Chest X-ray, PA view. Patient: 76 years old, sex M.
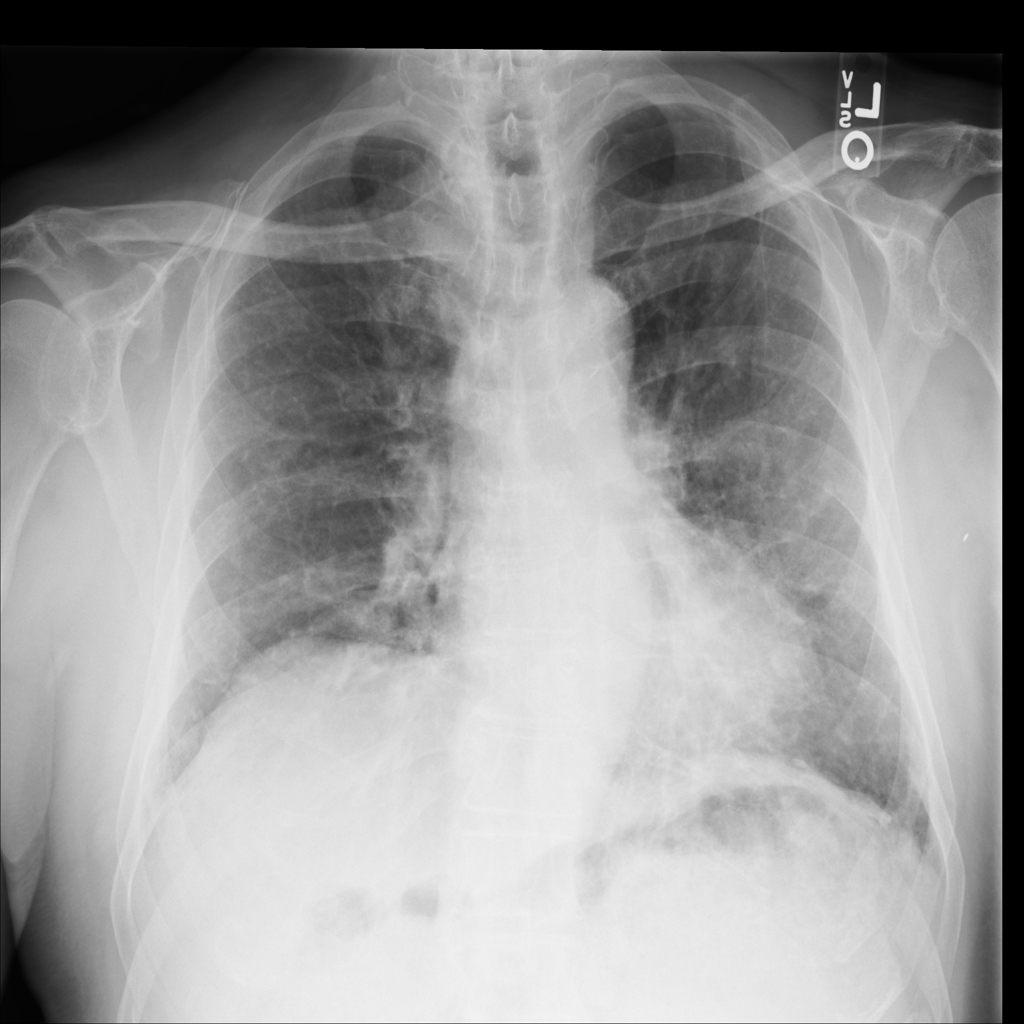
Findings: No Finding